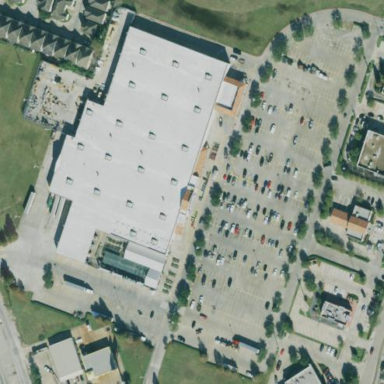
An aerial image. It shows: Retail area.